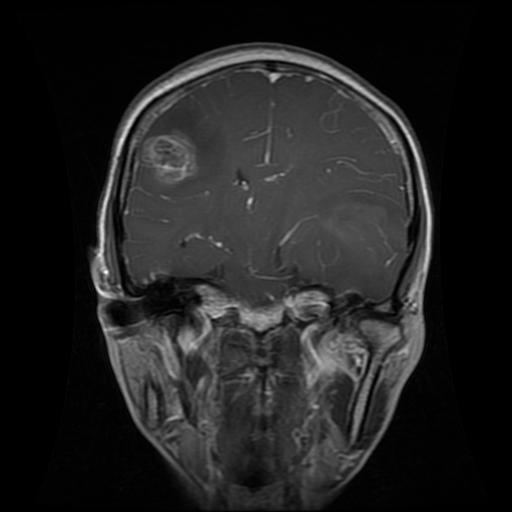
Label: glioma